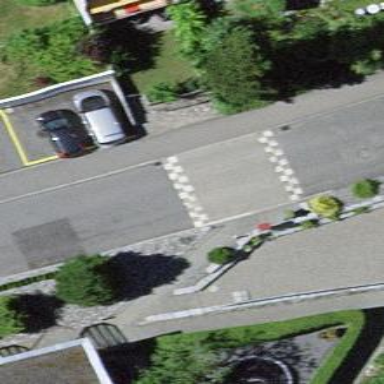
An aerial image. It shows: Unmarked crossing with traffic calming table.